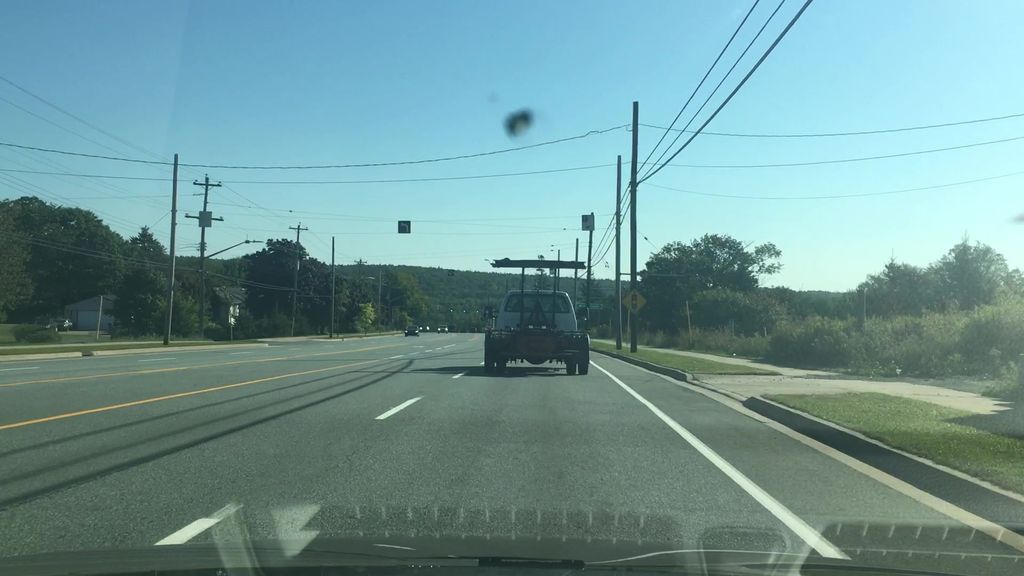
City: halifax